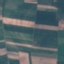
Label: AnnualCrop